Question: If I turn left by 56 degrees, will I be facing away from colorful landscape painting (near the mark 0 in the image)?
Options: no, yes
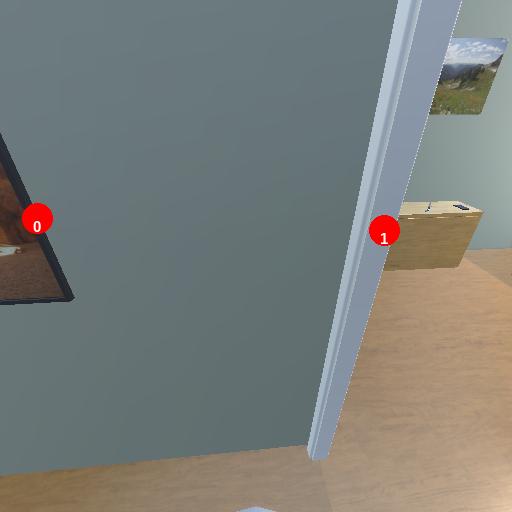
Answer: no